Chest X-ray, PA view. Patient: 35 years old, sex F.
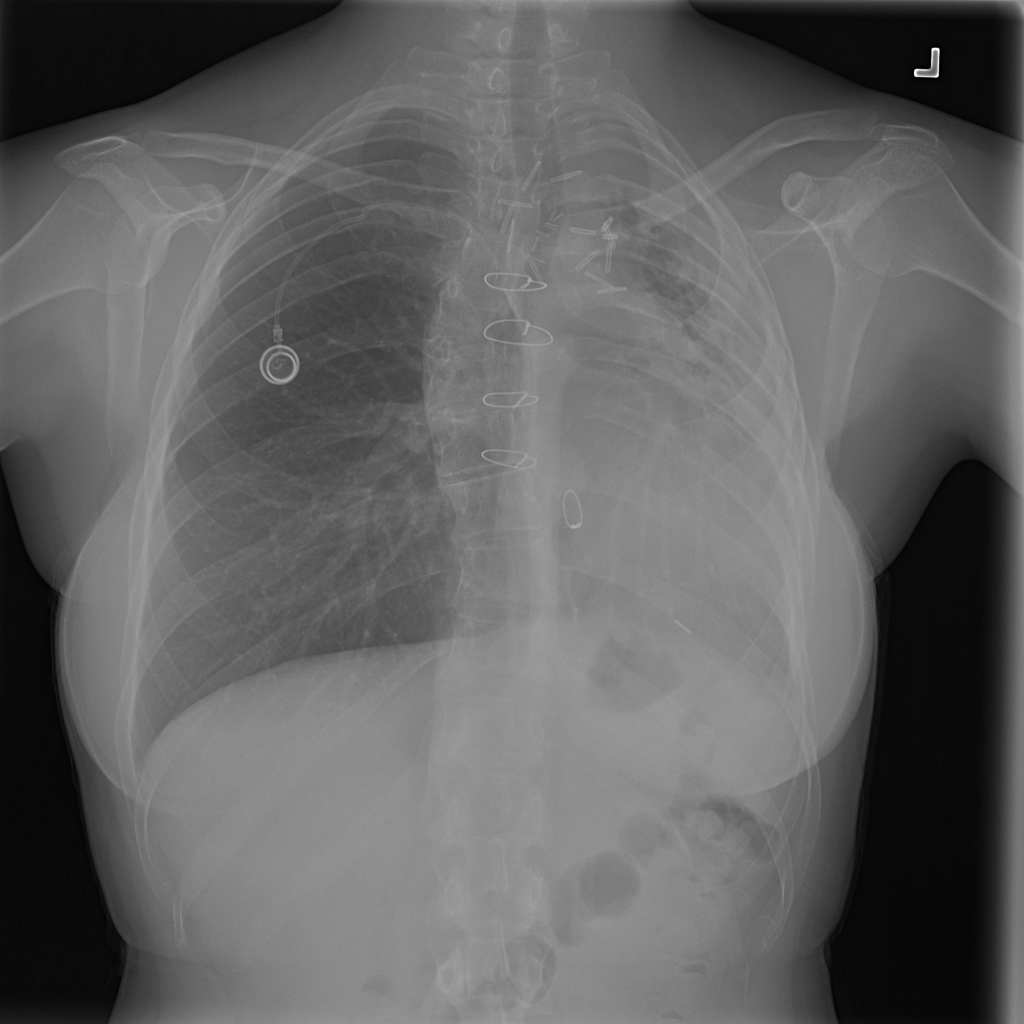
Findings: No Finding